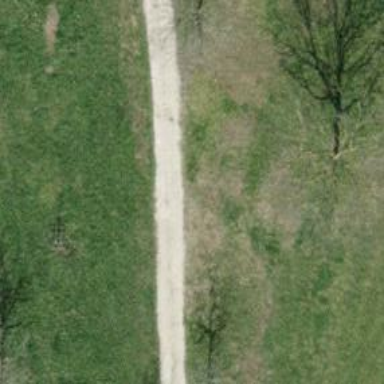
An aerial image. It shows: Designated golf cartpath along service road.